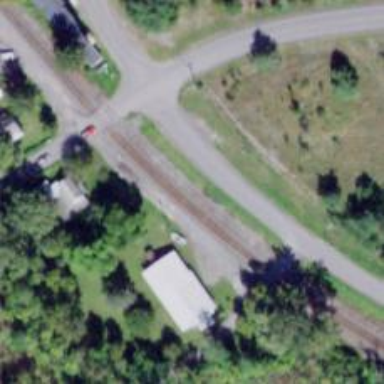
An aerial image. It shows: Railway siding for service.